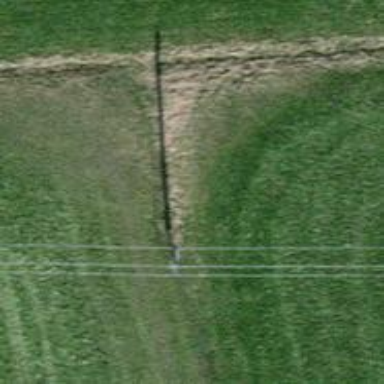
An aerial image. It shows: Concrete power pole.